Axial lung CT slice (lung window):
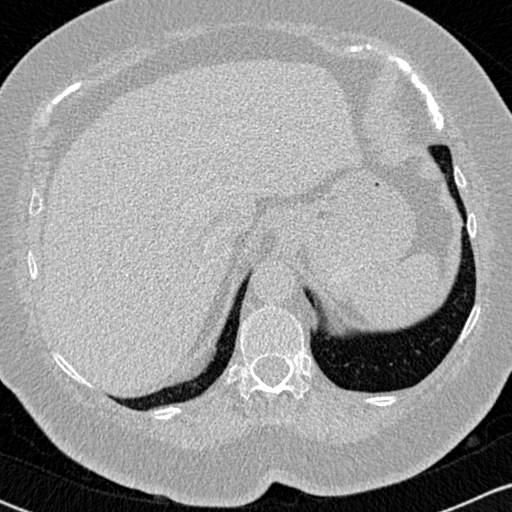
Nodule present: no